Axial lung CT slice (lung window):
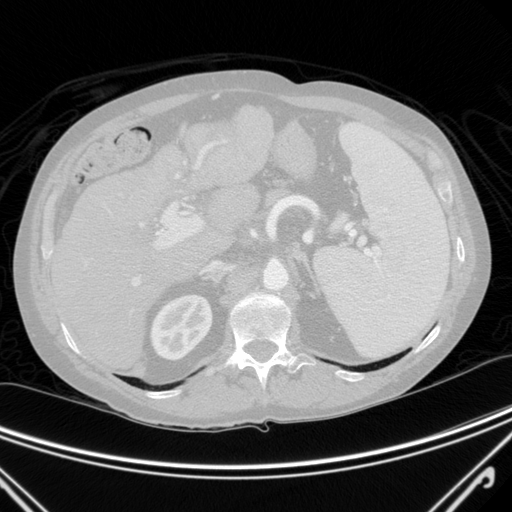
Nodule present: no